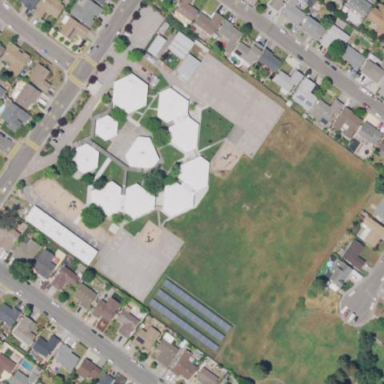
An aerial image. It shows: School.